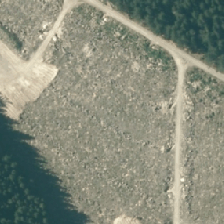
Land cover: high_producing_grassland